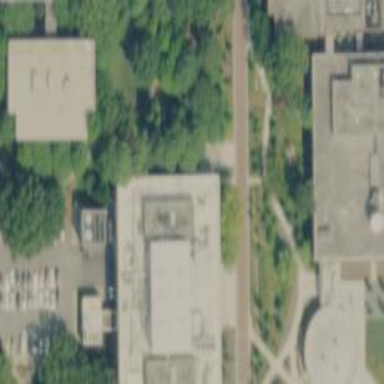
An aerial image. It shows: Academic/research building at Gatech.